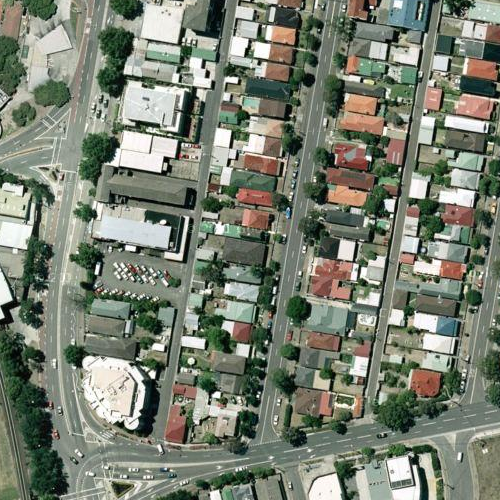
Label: sydney